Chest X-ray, PA view. Patient: 29 years old, sex F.
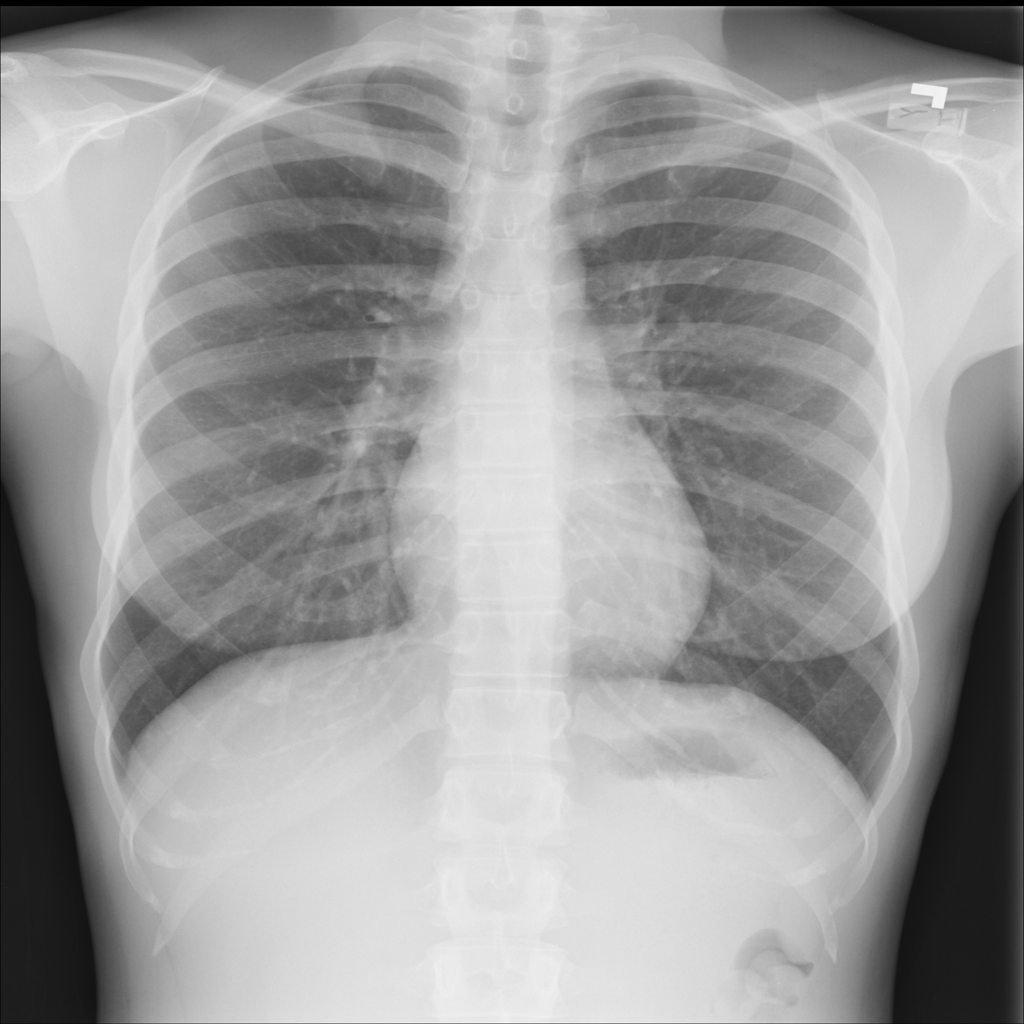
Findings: No Finding